This time-domain trace was recorded on a rotor test rig. What is the most likely rotor condition (normal, misalignment, unbalance, looseness)?
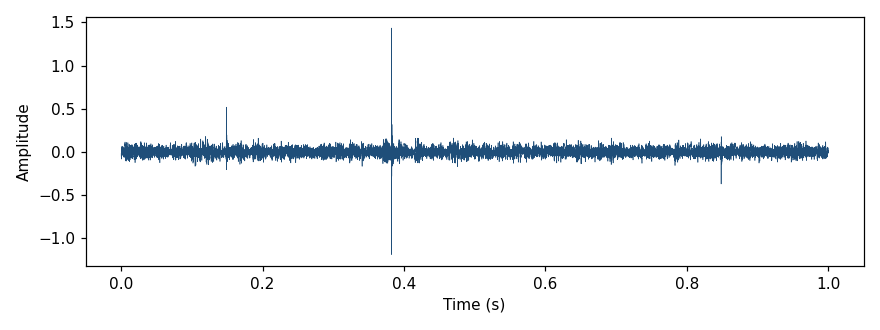
Answer: normal